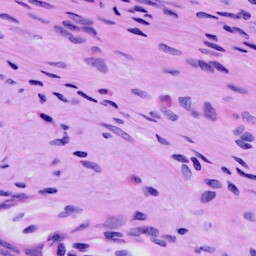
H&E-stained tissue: Cervix